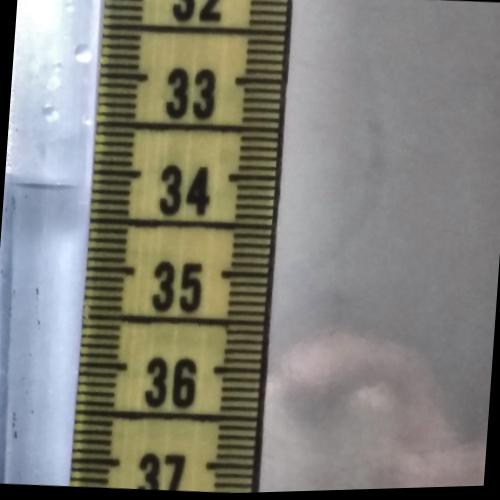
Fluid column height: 34.2 cm